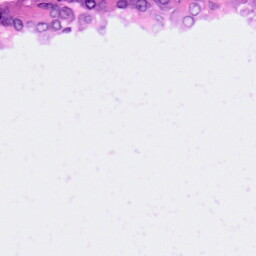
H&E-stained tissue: Pancreatic